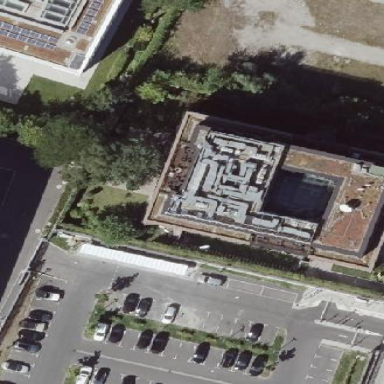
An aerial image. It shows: Embassy building.